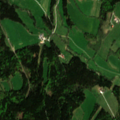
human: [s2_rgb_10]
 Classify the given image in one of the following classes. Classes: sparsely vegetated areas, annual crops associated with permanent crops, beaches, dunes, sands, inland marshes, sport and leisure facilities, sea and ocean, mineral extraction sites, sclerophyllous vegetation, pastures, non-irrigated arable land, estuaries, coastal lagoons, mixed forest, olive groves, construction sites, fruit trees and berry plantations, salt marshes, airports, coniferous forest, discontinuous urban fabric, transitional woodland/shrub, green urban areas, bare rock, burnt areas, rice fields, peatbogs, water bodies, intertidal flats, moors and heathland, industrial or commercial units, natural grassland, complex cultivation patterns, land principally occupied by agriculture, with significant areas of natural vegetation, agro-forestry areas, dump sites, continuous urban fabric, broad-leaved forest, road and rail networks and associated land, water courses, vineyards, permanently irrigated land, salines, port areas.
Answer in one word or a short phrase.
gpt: pastures, complex cultivation patterns, land principally occupied by agriculture, with significant areas of natural vegetation, mixed forest